Question: I'm running the Xcode leaks Instrument against my app in the simulator (note I'm not running the allocations instrument).
When I select to view Leak Cycles I get loads looking like this:

The code the stracktrace is pointing to is:
'player.club = newClub'
In my app a Player belongs to a club and I'm just updating it to be a new one.
Both 'Club' and 'Player' are NSManagedObject.
- -
Additionally when a Player moves club a new 'TransferHistory' is created (also NSManagedObject)
- - A transfer history has to_club and a from_club- A club has many 'transfers_bought' (inverse: "TransferHistory.to_club")- A club has_many 'transfers_sold' (inverse:
"TransferHistory.from_club")
But there is no mention of the 'TransferHistory' in Instruments.
Does anyone have any ideas what this image is saying?
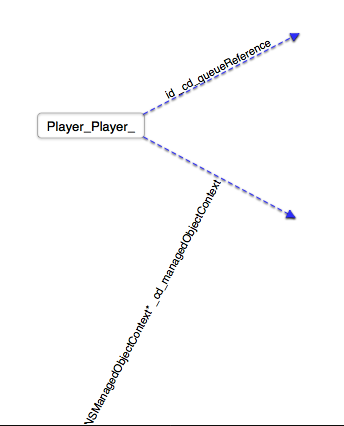
Answer: So I narrowed this issue down to other has one relationships in my schema.
Specifically a Player has one TeamSheetSelection and a TeamSheetSelection has one Player.
Before assigning the Player to a new Club. I manually set both of these has one relationships to nil.
'''
Player.team_sheet_selection.player = nil
Player.team_sheet_selection = nil
'''
Once I made this change the Player objects were no longer hanging around in memory.